Question: Given two functions I want to find the tangent line(s) between them. The formula/system for this, if given two arbitrary functions f(x) and g(x), is:
'''
f(x)-x*f'(x)-g(y)+y*g'(y)=0
f'(x)-g'(y)=0
'''
where when solved, say x=a and y=b, gives two points: (a,f(a)) and (b,g(b)), such that a line can be drawn between them.
The functions I want to find the tangent line between are x^-x and its first derivative (x^-x(-ln(x)-1)).
The code I have is:
'''
import sympy as sp
import numpy as np
import scipy.optimize as opt
n=1
s1,s2=sp.symbols('s1 s2')
def f1(z1):
return z1**-z1
def myFunction(z):
x=z[0]
y=z[1]
q1=f1(s1)-s1*sp.diff(f1(s1),s1,n)-
sp.diff(f1(s2),s2,n)+s2*sp.diff(f1(s2),s2,n+1)
q2=sp.diff(f1(s1),s1,n)-sp.diff(f1(s2),s2,n+1)
F=np.empty((2))
F[0]=abs(q1.subs([(s1,x),(s2,y)]))
F[1]=abs(q2.subs([(s1,x),(s2,y)]))
return F
zGuess=np.array([0.6,1.3])
z=opt.fsolve(myFunction, zGuess)
print(z)
'''
The solution should be x=0.59515 and y=1.37866 but it says "Can't calculate 1st derivative wrt 0.6". I don't know how to have it input the initial values for solving the system after taking the derivative with respect to x and y respectively. How would I get it to solve for these values while being able to change n so that the tangent line can also be found between the first derivative and second derivative and so on? Here is a picture showing what it looks like.
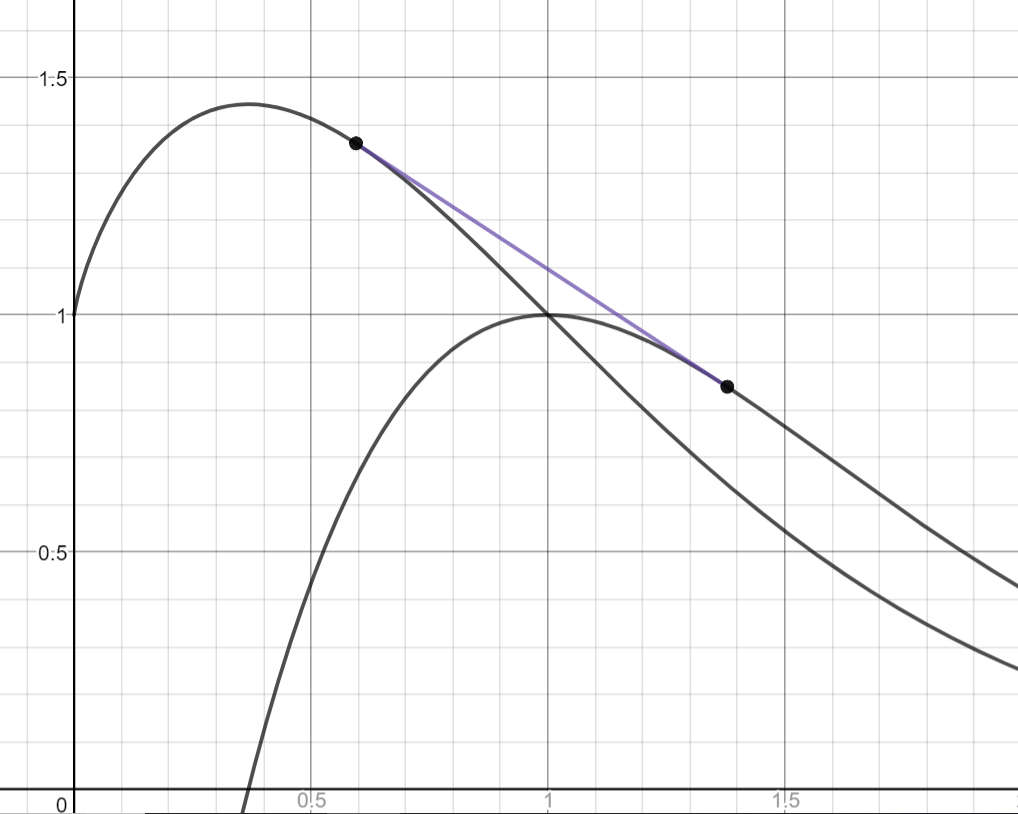
Answer: I figured out how to solve this problem. Here is the solution below.
'''
import sympy as sp
import numpy as np
import scipy.optimize as opt
s1,s2=sp.symbols('s1 s2')
def f1(z1):
return z1**-z1
def myFunction(z,n):
x=z[0]
y=z[1]
if n % 2 ==0:
w1=1
w2=-1
else:
w1=-1
w2=1
q1=w2*sp.diff(f1(s1),s1,n-1)-w2*s1*sp.diff(f1(s1),s1,n)-
w1*sp.diff(f1(s2),s2,n)+w1*s2*sp.diff(f1(s2),s2,n+1)
q2=w2*sp.diff(f1(s1),s1,n)-w1*sp.diff(f1(s2),s2,n+1)
F=np.empty((2))
F[0]=abs(q1.subs([(s1,x),(s2,y)]))
F[1]=abs(q2.subs([(s1,x),(s2,y)]))
return F
j1=1
j2=10
z=np.empty((j2+1,2))
for i in range(j1,j2+1):
n=i
a=float(0.5211*n+0.184)
b=float(0.916745*a+0.794333)
zGuess=np.array([a,b])
z[i,:]=opt.fsolve(myFunction, zGuess, n, maxfev = 6000)
print(z[i,:])
'''
This solution gives the first ten pairs of points. The output when done is
'''
[ 0.59515445 1.37866112]
[ 1.<PHONE> 1.87697191]
[ 1.75662656 2.37914507]
[ 2.29484826 2.87469058]
[ 2.81278951 3.36119549]
[ 3.31426591 3.83840029]
[ 3.80198665 4.30671276]
[ 4.277955 4.76673553]
[ 4.74370426 5.21909897]
[ 5.20044161 5.66440097]
'''